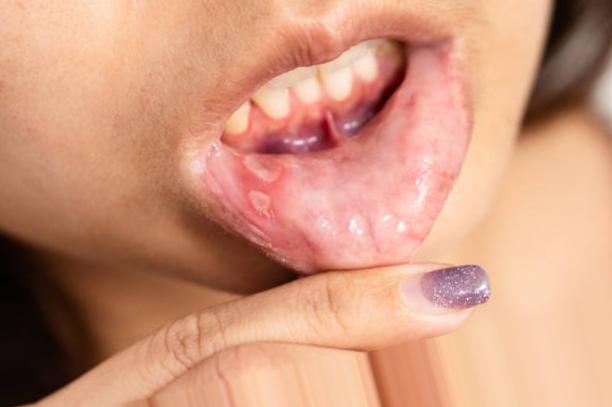
Condition: Mouth Ulcer